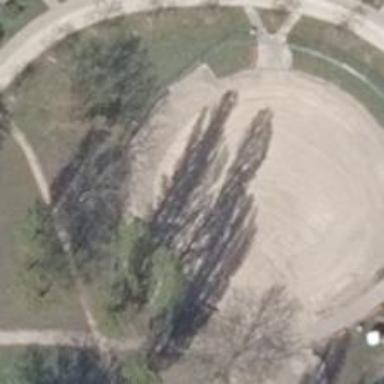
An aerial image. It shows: Dome-shaped climbing frame at the playground.